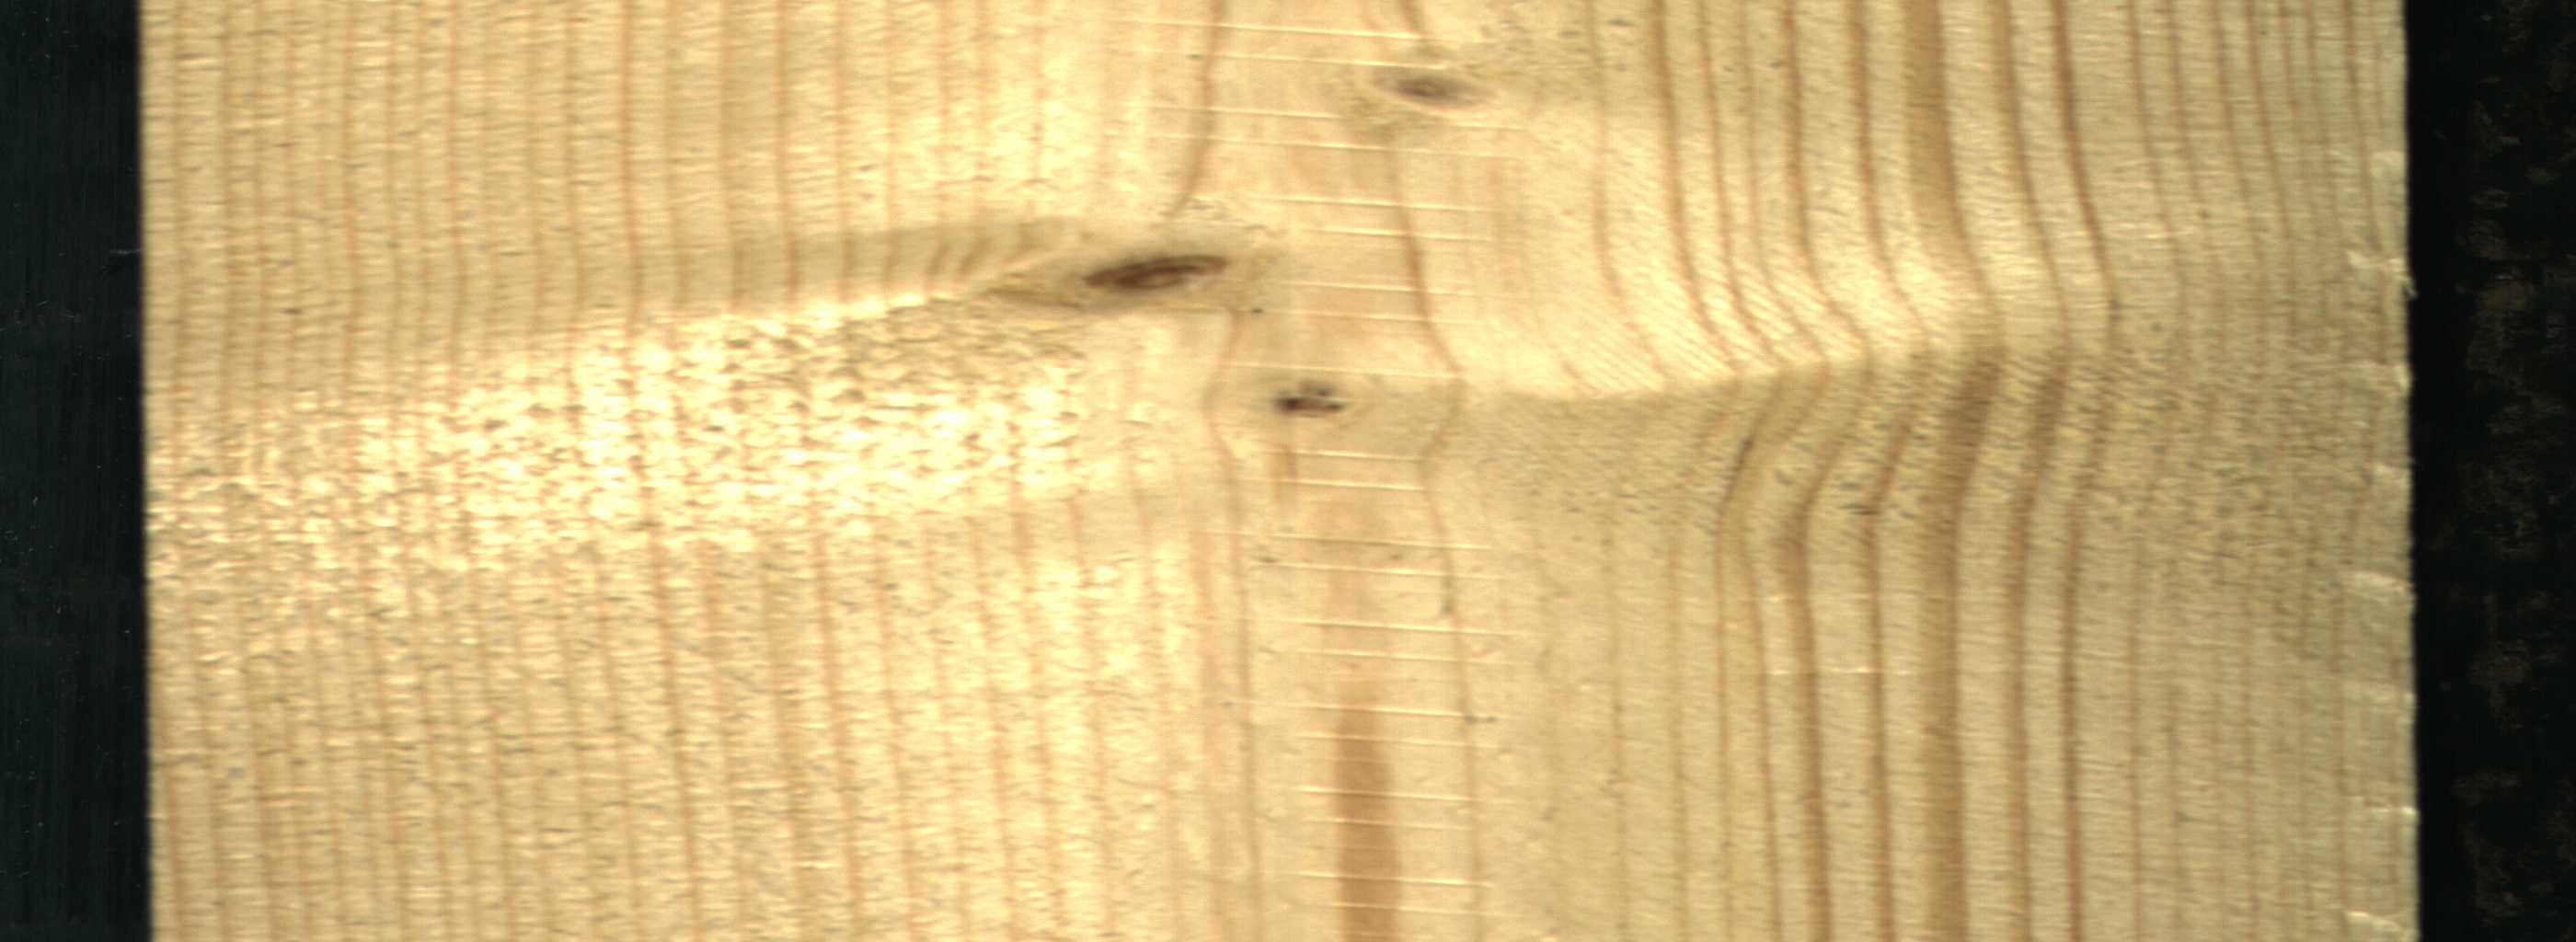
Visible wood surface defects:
Live_Knot
Live_Knot
Live_Knot